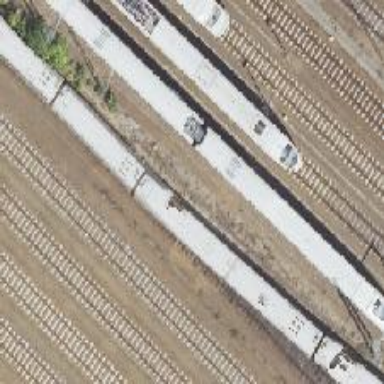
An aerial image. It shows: Railway switch.